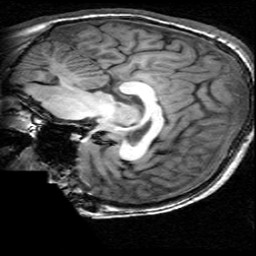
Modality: T1w
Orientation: sagittal
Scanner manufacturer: ge
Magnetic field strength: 3 T
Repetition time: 0.00904 s
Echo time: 0.00184 s